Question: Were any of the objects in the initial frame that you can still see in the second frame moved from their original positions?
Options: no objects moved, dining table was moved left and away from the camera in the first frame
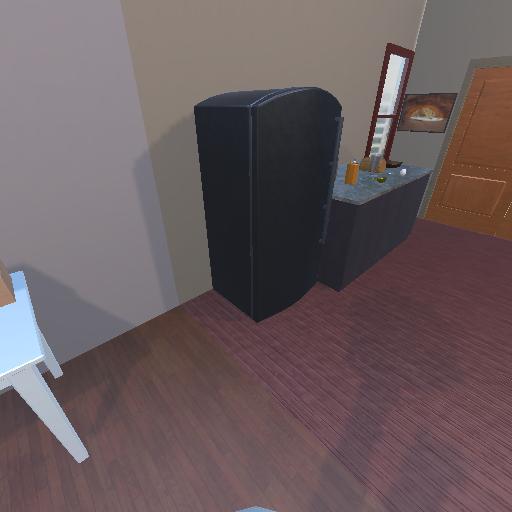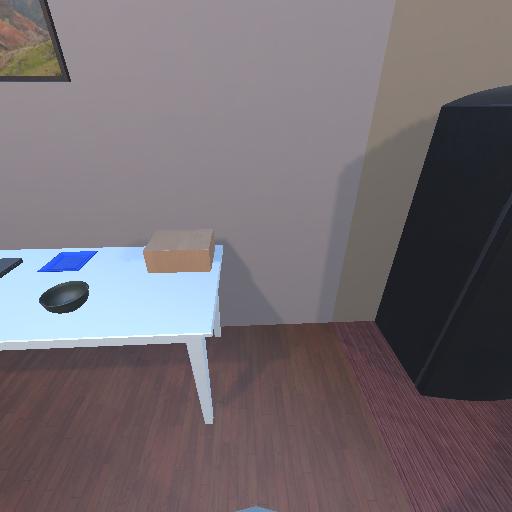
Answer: no objects moved